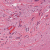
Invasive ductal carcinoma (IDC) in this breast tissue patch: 1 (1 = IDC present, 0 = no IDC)